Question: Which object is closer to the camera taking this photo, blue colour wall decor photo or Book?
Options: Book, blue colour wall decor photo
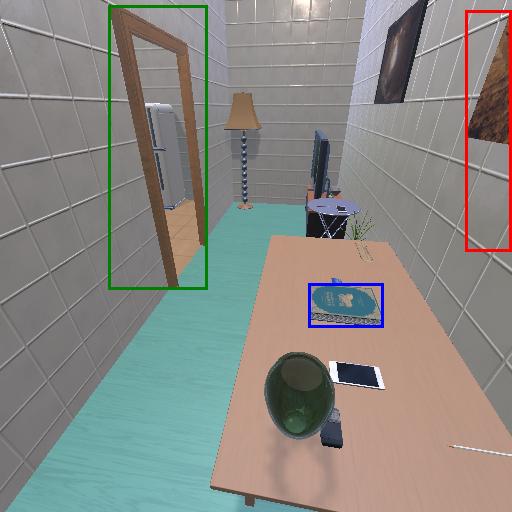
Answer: Book